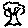
Label: tree